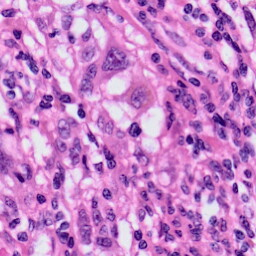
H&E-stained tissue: Skin